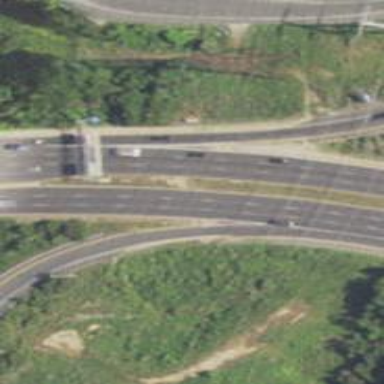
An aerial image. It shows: Expressway with asphalt surface. It is trunk highway with separate sidewalk.